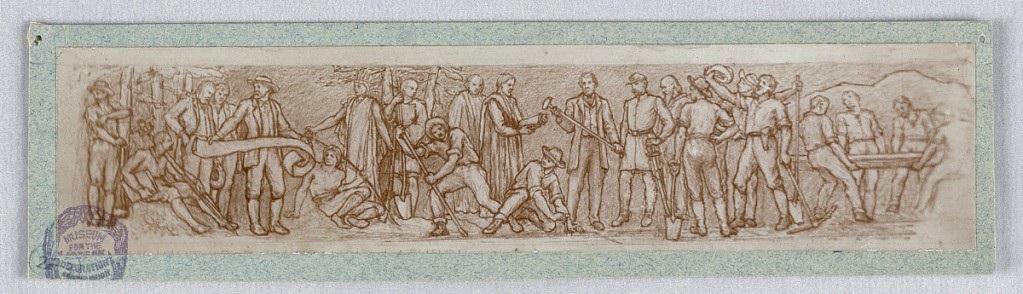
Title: Photograph of Mural Design
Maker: Francis Augustus Lathrop, American, 1849–1909
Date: before 1914
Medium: Photograph on sensitized paper, mounted on paper
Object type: Photograph
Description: Depicts mural design